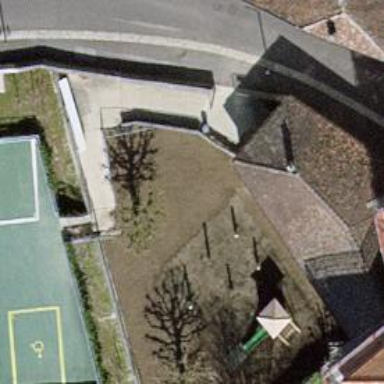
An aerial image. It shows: Playground area for leisure land.